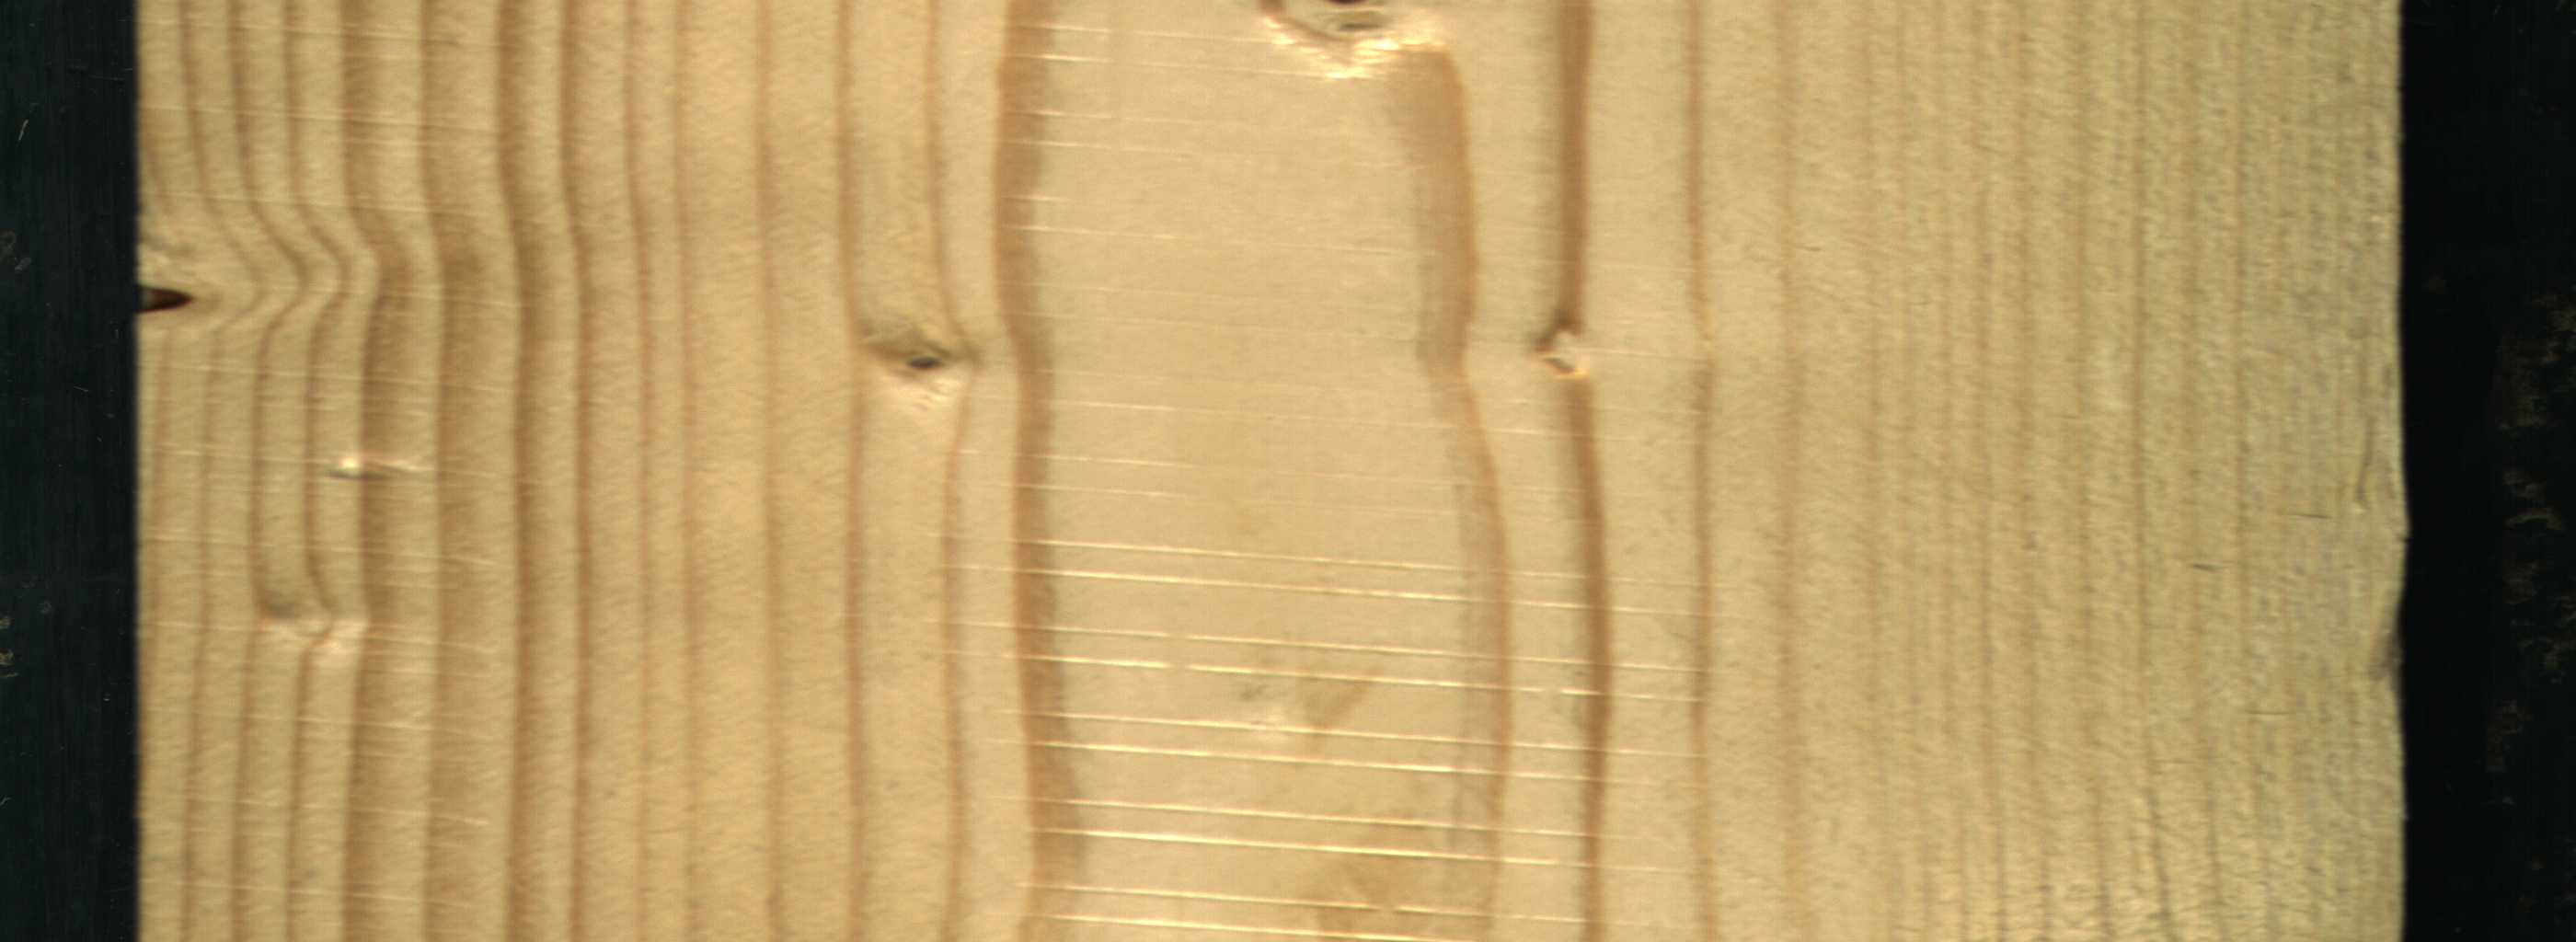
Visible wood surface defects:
Knot_missing
Live_Knot
Live_Knot